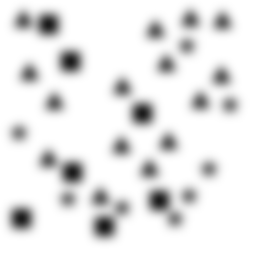
Squares: 7
Triangles: 15
Stars: 8
Total shapes: 30